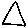
Label: triangle